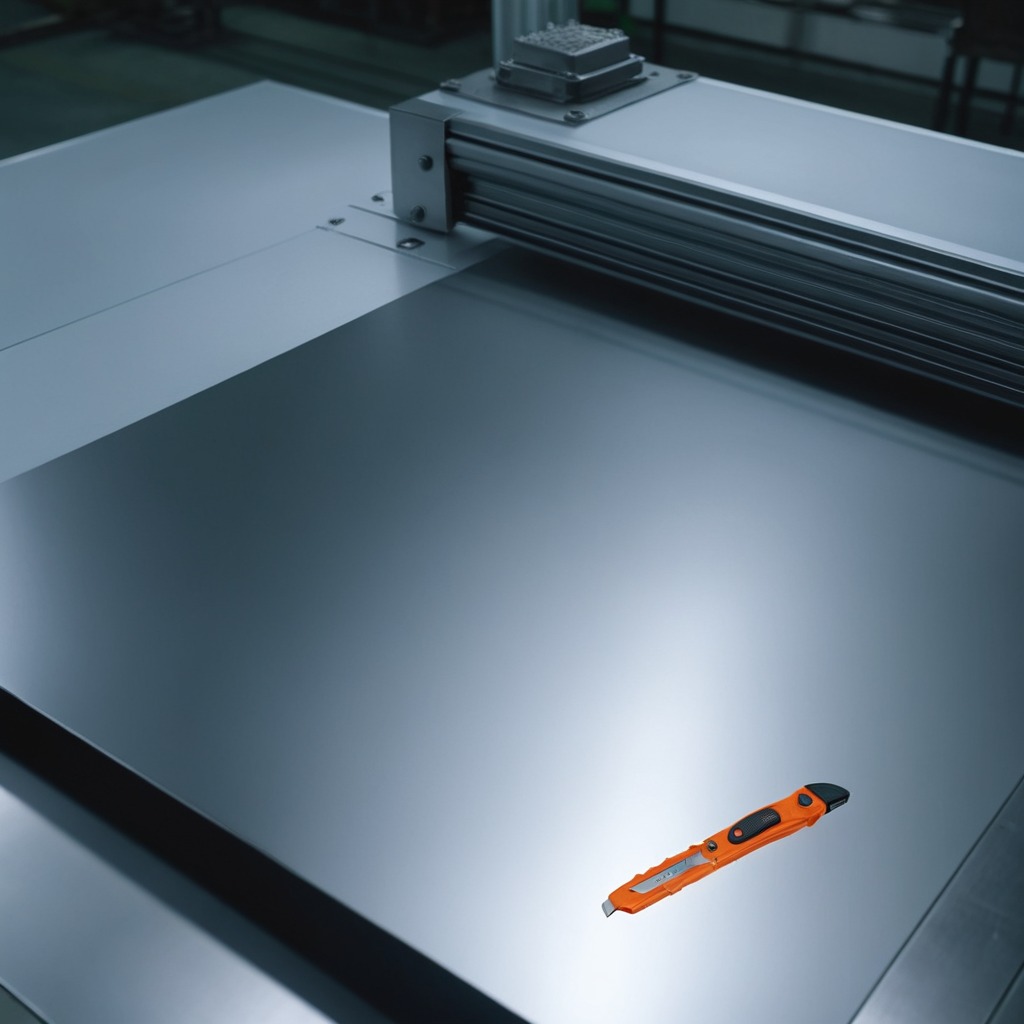
A utility knife is lying on a metal table in a machine shop under fluorescent lights.